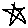
Label: star